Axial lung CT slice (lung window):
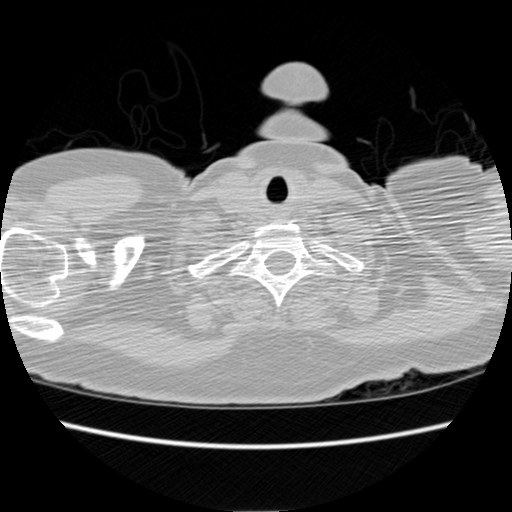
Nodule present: no